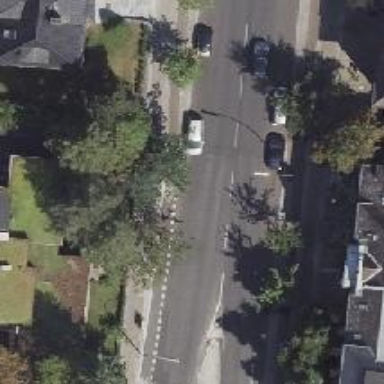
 featuring sidewalks on both sides and cycle track. The parking lane on the left side is parallel to the road."